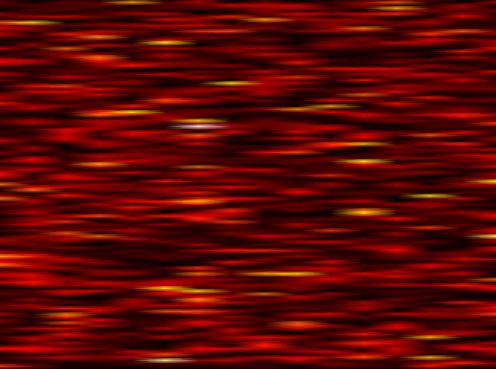
Label: FBMC